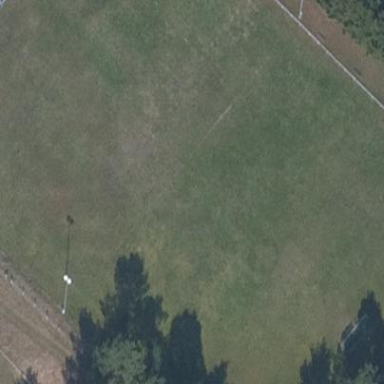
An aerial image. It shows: Soccer pitch for leisureland activities.